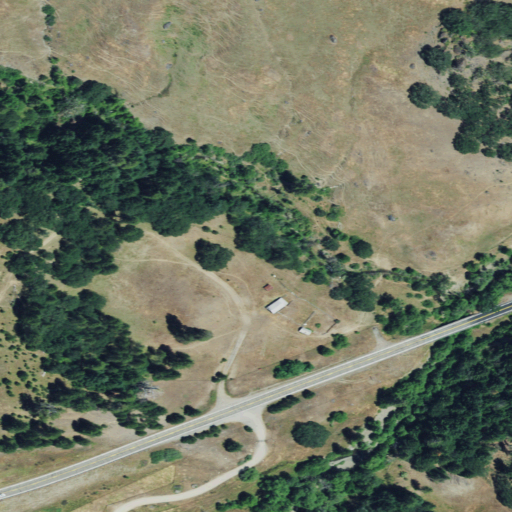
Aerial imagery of valley in California named Larabee Valley containing shrub, grassland, open development, deciduous forest, evergreen forest, medium intensity development, mixed forest, and low intensity development